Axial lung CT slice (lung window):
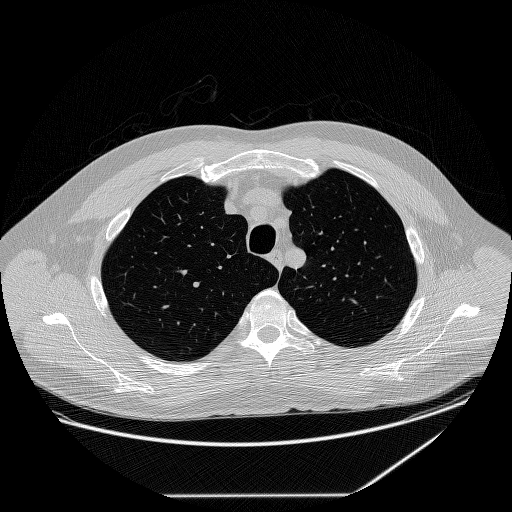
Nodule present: no